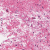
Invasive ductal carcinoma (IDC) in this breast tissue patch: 0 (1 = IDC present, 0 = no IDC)